Field crop: maize
Growth stage: 1
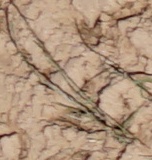
Species: lolium